Chest X-ray. View position: PA
Patient age: 53
Patient sex: F
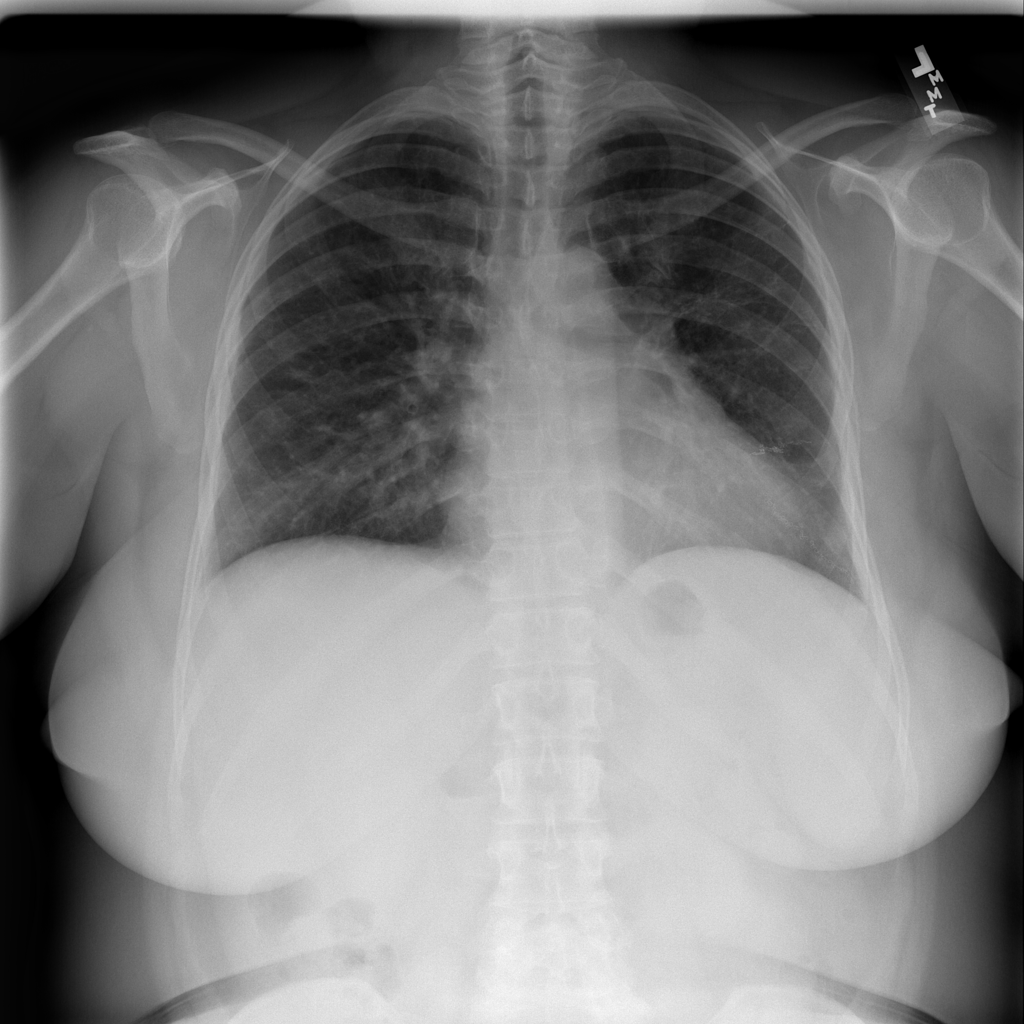
Finding: Pneumothorax